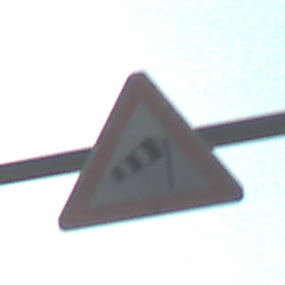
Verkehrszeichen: SeitenwindVonRechts
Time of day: MorningAfternoon
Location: Outdoor (Suburban)
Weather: PartlyCloudy
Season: NotSpecified
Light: Natural